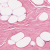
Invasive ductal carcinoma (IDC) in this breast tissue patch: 0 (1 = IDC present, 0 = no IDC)